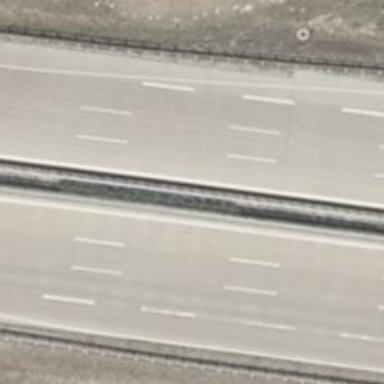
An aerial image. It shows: Concrete motorway.